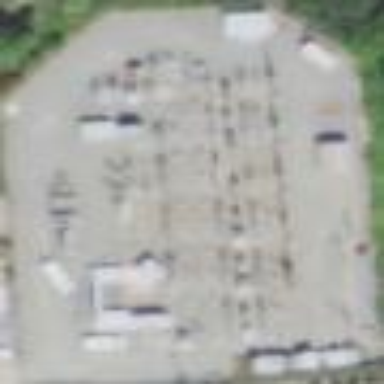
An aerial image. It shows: Substation for power.